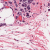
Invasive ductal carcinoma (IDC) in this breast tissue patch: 1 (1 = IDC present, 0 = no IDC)